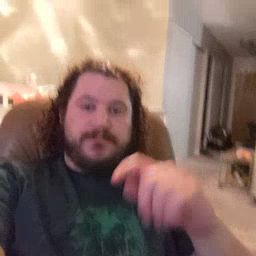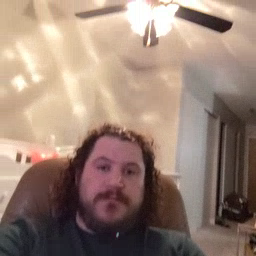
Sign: potty